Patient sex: F
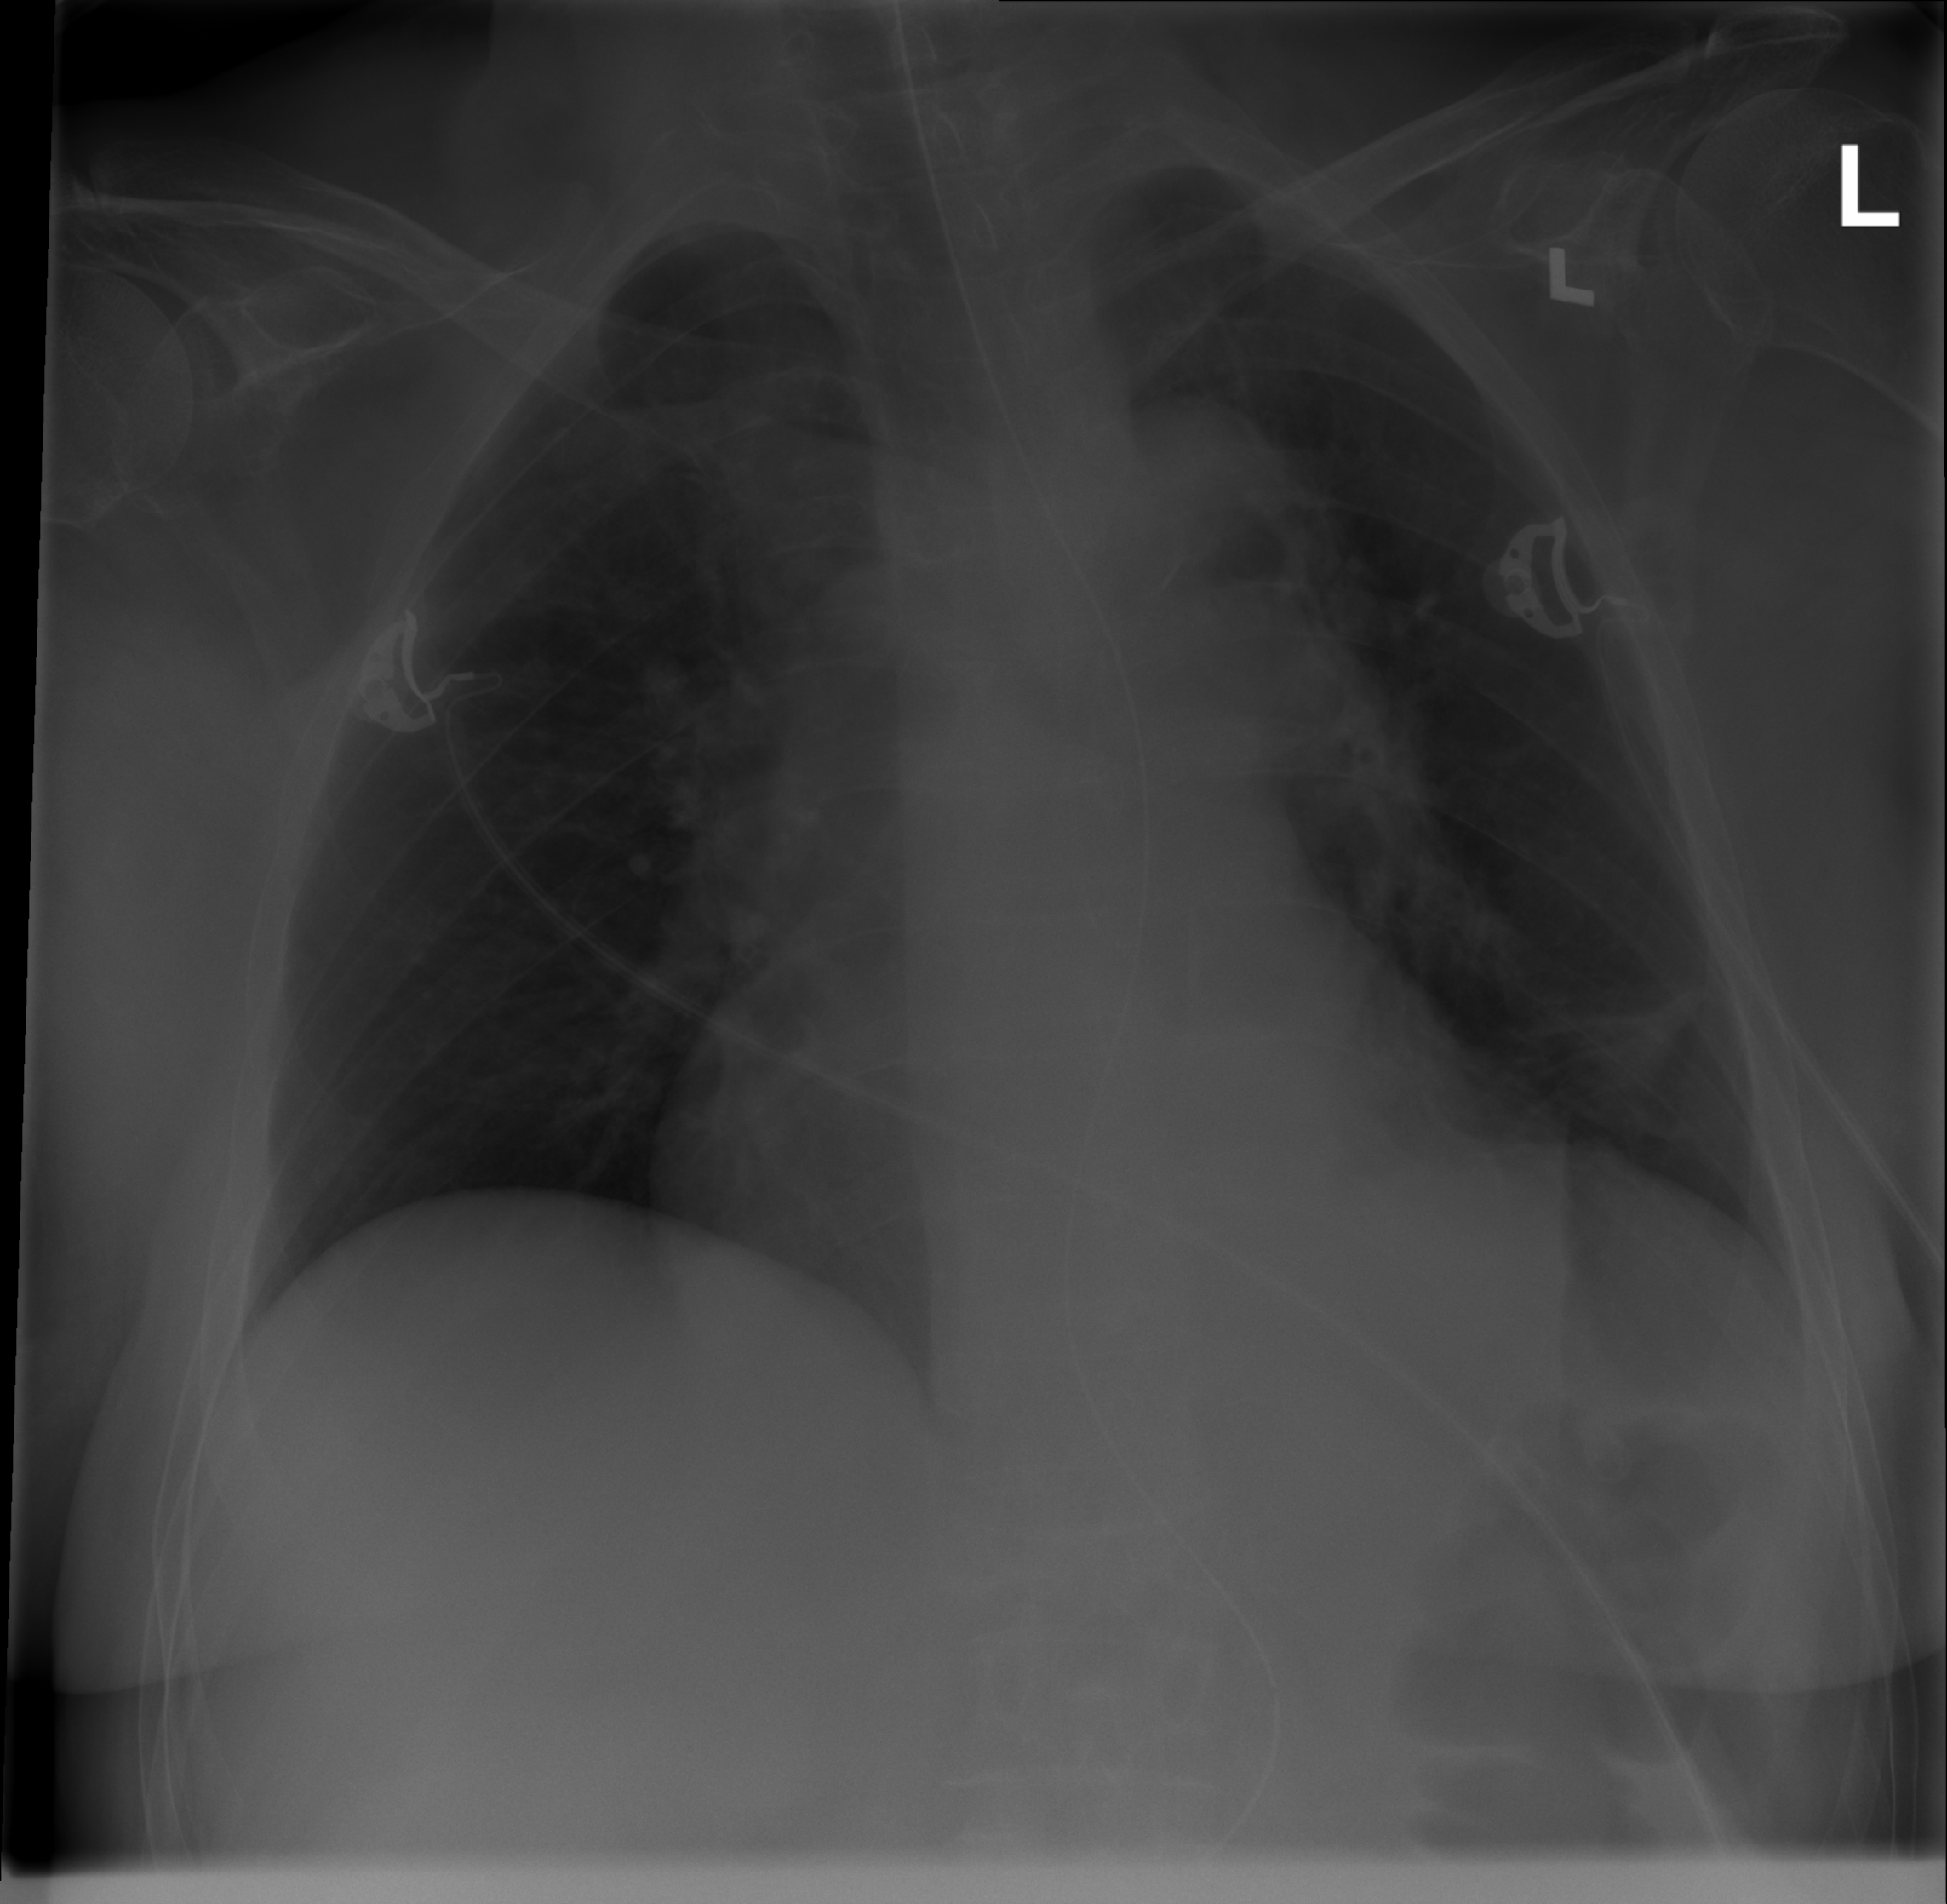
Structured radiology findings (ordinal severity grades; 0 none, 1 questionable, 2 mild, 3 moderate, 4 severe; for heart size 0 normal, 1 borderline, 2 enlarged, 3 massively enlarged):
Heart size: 2
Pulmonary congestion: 2
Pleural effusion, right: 0
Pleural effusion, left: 2
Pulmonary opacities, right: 0
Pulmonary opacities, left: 2
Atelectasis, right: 2
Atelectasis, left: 2